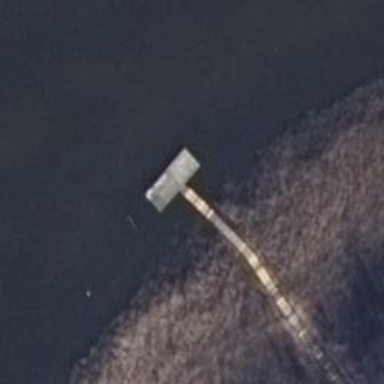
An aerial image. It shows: Man-made pier.